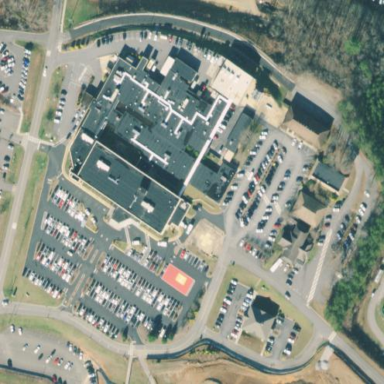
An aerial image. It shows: Healthcare facility identified as hospital.